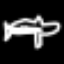
Label: airplane